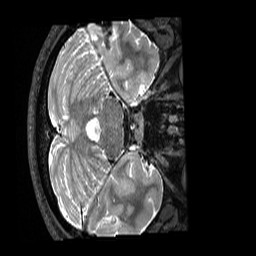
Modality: T2w
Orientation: axial
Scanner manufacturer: siemens
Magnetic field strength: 3 T
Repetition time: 3.2 s
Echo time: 0.563 s